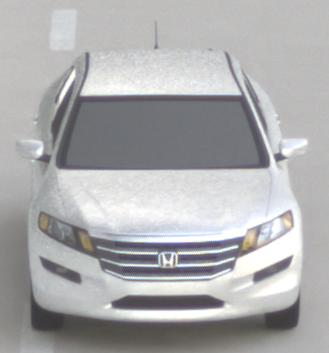
Make: Honda
Model: Crosstour
Detailed model: -
Model produced from: 2009
Model produced until: 2012
Doors: 4
Color: white
Road condition: dry road
Daytime: sunrise or sunset
Contrast: medium contrast